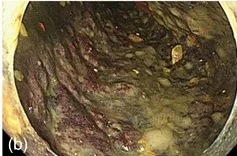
Endoscopic findings of obstructive colitis before/after endoscopic decompression. . (a) Improved colonic dilation after endoscopic decompression.
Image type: endoscopy (gi_endoscopy)